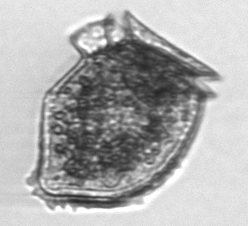
Label: Dinophysis_norvegica